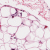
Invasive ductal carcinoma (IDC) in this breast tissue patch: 0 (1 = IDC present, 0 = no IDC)